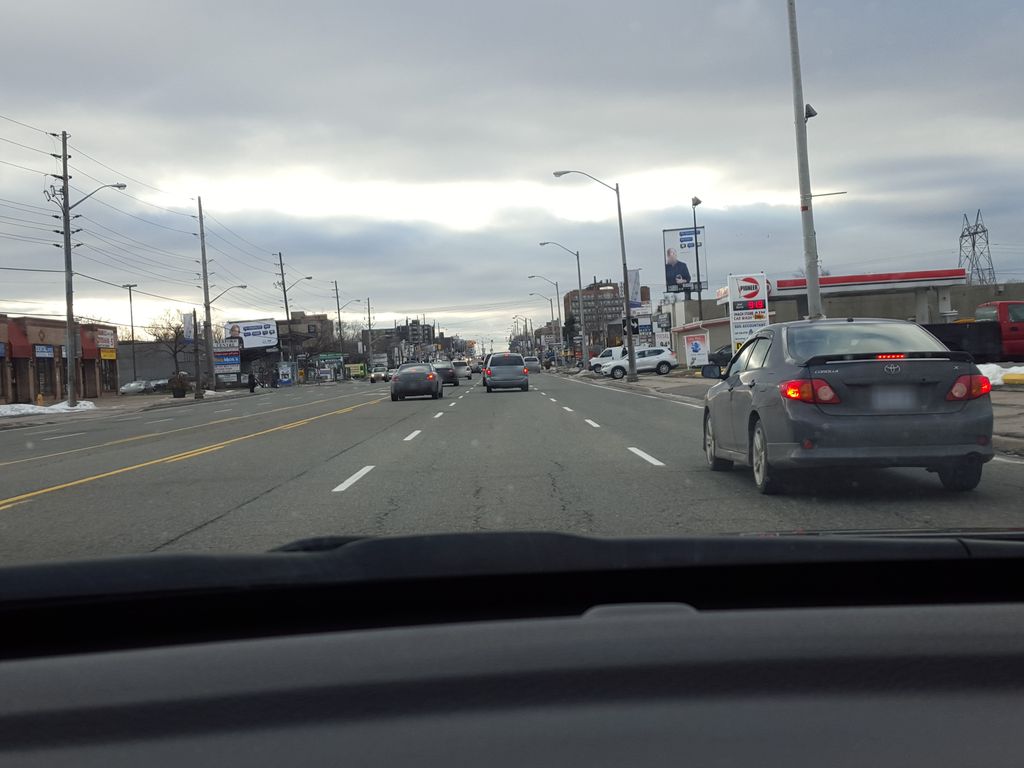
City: toronto